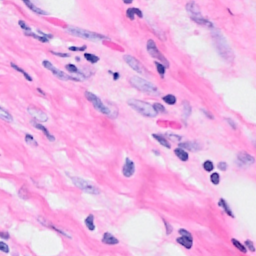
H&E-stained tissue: Breast